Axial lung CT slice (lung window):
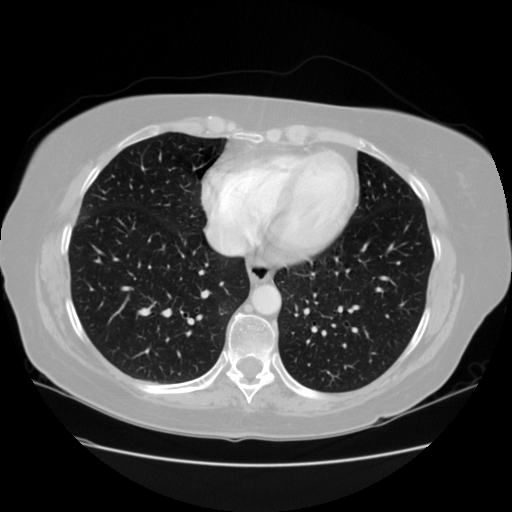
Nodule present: no